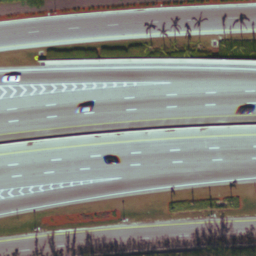
Label: freeway